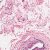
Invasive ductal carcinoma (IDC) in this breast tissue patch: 0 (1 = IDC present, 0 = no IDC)